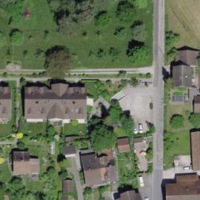
EUNIS habitat code: 55
Species observed at this site:
Leucojum vernum
Filipendula ulmaria